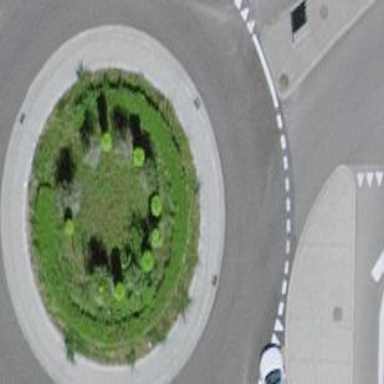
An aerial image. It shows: Roundabout at primary highway.